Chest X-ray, AP view. Patient: 43 years old, sex F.
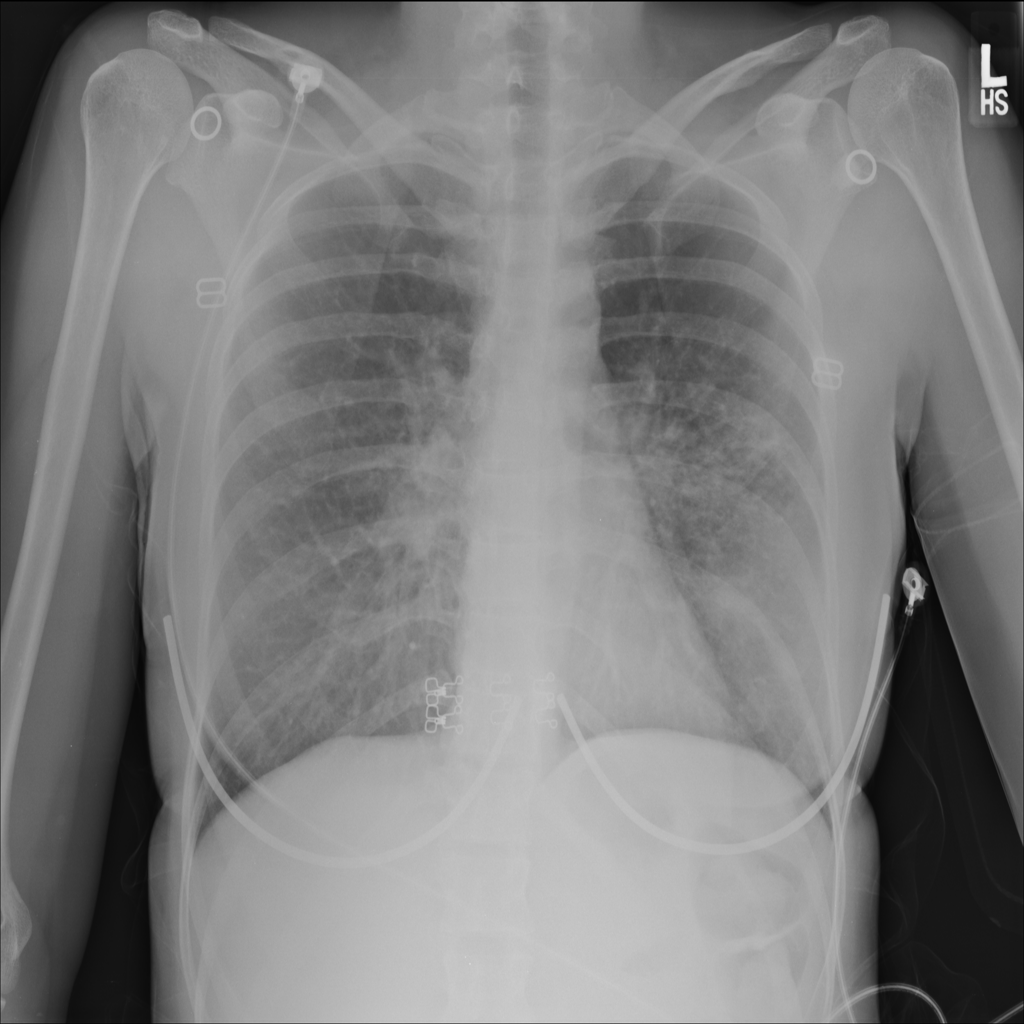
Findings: Infiltration